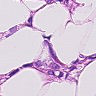
Metastatic tissue present: yes